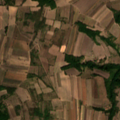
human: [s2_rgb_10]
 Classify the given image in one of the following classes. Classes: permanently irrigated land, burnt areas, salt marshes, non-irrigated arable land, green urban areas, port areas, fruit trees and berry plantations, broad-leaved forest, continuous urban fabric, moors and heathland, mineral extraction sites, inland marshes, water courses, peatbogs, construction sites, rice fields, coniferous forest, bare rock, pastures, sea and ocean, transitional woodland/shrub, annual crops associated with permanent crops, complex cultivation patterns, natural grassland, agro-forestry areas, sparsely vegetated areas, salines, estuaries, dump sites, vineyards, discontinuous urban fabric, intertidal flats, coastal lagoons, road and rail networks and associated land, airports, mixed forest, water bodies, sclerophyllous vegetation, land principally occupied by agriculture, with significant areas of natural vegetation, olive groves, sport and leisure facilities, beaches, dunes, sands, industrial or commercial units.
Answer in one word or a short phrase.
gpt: non-irrigated arable land, complex cultivation patterns, land principally occupied by agriculture, with significant areas of natural vegetation, broad-leaved forest